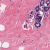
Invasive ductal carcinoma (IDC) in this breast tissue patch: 0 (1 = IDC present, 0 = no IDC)